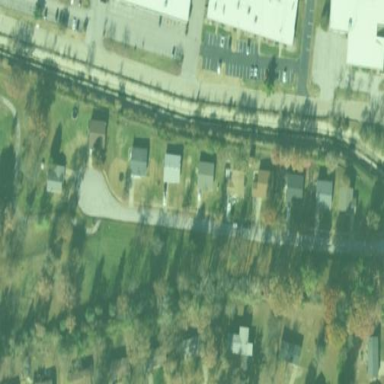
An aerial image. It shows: This residential area consists of single-family homes.